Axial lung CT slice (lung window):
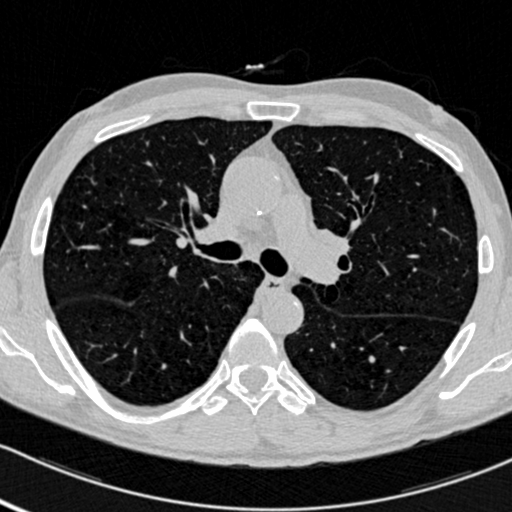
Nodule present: no